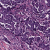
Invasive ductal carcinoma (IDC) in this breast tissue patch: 1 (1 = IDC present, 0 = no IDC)